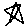
Label: star